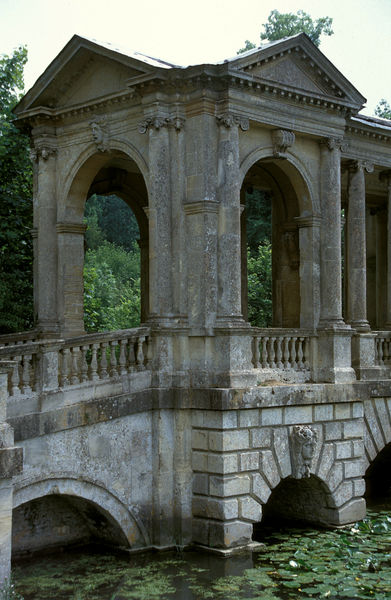
Titel: Palladian Bridge, Detail
Künstler: James Gibbs
Standort: Stowe, Buckinghamshire
Institution: Stowe Landscape Gardens
Schlagwörter: baum, blau, blätter, himmel, kopf, wasser, weiß, bäume, dreieck, fluss, grün, landschaft, see, teich, blumen, frau, grau, köpfe, pfeiler, säulen, dach, gebäude, haus, park, architektur, stein, steine, natur, spiegelung, brücke, brüstung, busch, büsche, gebüsch, gewässer, kanal, figur, klassizismus, blatt, pflanze, pflanzen, england, tondo, garten, sommer, bogen, dächer, giebel, mauer, ziegel, idylle, pilaster, rundbogen, arch, arches, white, black, green, detail, durchgang, geländer, foto, fotografie, bögen, fugen, gang, kolonnade, ruine, überdachung, gewölbe, antike, durchblick, torbogen, übergang, balustrade, algen, oberfläche, wasserpflanzen, mauerwerk, architrav, arkaden, kapitelle, photo, fries, dreiecksgiebel, rustika, schlussstein, tore, wood, quader, risalit, bündelpfeiler, grab, tümpel, ionisch, antik, classic, stone, tree, building, head, water, kapelle, trees, seerosen, ballustrade, baüme, tempel, konsolen, viadukt, pavillon, wasserschloss, seerose, river, postament, laubengang, englischer garten, pagode, sculpture, bridge, bright, klassizistisch, bauwerk, day, leaves, tympanon, ädikula, wölbung, faszien, keilsteine, arcade, palladio, zahnschnitt, postamente, halbsäulen, bossierung, rustifizierung, keilstein, brick, landschaftsgarten, landschaftsarchitektur, pergola, seerosenteich, überdacht, pond, fra, pont, leaf, schlusstein, wasserlilien, wasserpflanze, pilastres, ionika, agraffe, scloß, ballustern, entengrütze, tympan, eckschlag, balluste, fallender schlussstein, gedrückter fries, grütze, hängender schlussstein, konsolenfries, néoclassique, pagodenhaus, runbogen, tang, wasserstand, portico, seerossen, lotus, daytime, brigge, stne, lotus leaf, büske, brüske